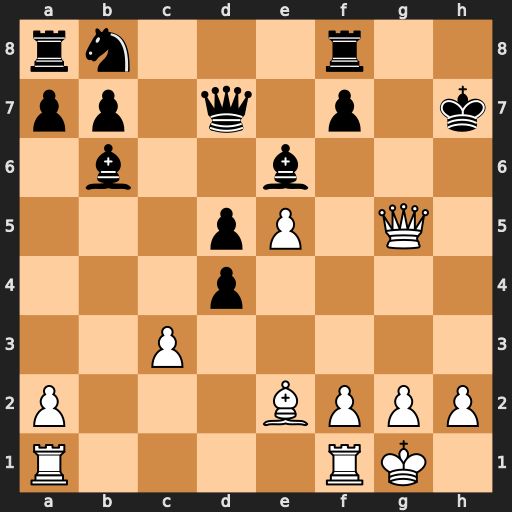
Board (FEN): rn3r2/pp1q1p1k/1b2b3/3pP1Q1/3p4/2P5/P3BPPP/R4RK1
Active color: w
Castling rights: -
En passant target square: -
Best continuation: Bd3+ f5 exf6+